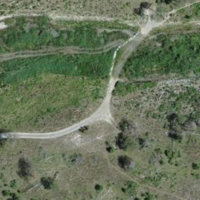
EUNIS habitat code: 45
Species observed at this site:
Juncus inflexus
Epilobium hirsutum
Camponotus vagus
Melanargia galathea